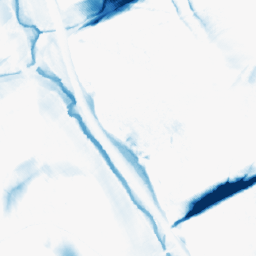
Category: morphological
Decomposition family: morphological_diamond
Decomposition parameters: operation: closing
radius: 20
Upsampling method: area
Upsampling parameters: scale: 2
Upsampling scale: 2